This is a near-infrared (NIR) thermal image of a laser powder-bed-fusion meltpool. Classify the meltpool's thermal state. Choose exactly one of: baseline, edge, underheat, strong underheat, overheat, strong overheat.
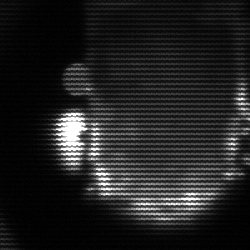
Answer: baseline